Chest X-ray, AP view. Patient: 54 years old, sex M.
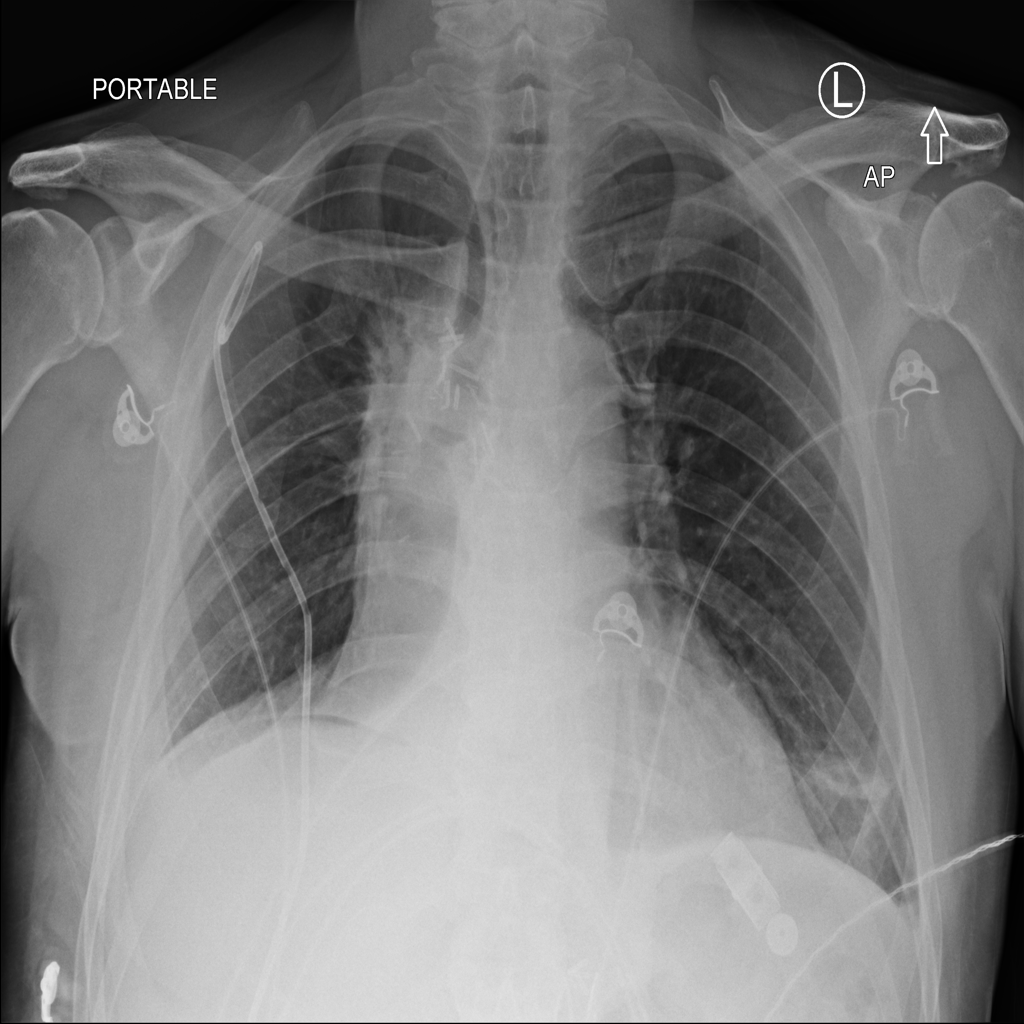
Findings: Atelectasis